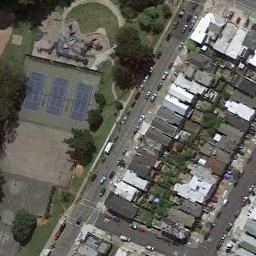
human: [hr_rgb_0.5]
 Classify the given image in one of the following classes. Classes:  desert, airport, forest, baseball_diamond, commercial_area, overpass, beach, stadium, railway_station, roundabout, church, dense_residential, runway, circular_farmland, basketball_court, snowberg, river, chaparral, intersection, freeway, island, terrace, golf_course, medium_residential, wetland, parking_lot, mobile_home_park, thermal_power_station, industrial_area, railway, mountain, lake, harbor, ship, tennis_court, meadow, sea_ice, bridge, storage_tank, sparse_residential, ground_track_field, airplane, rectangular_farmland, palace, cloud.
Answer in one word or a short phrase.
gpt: tennis_court